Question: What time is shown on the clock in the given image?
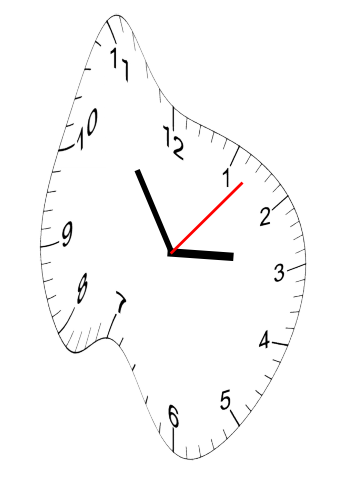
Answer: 02:54:07